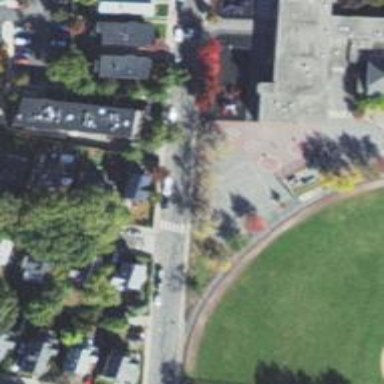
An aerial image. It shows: Marked crossing on footway.